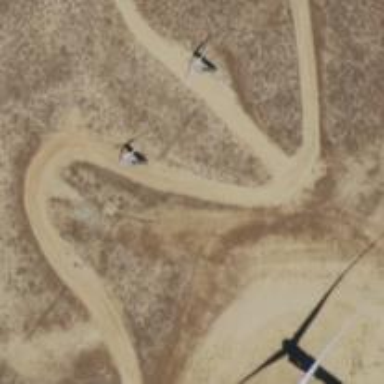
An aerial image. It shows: Wind power generator utilizing wind turbines.